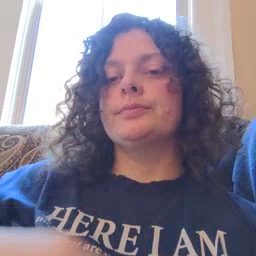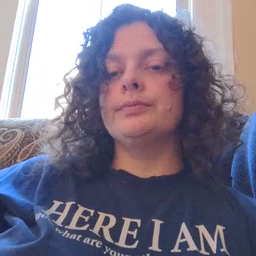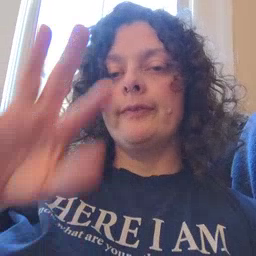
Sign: find